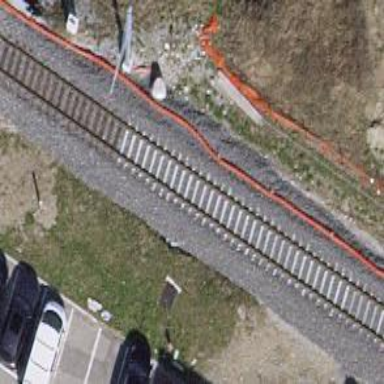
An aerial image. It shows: Single railway track with electrified contact line.